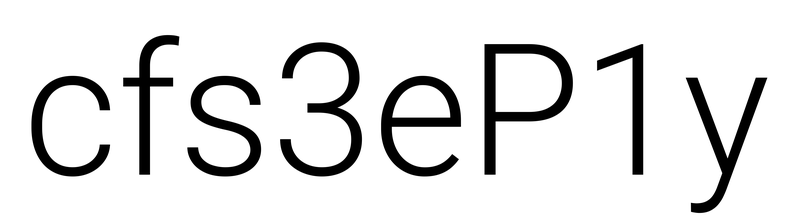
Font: Roboto_Light